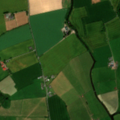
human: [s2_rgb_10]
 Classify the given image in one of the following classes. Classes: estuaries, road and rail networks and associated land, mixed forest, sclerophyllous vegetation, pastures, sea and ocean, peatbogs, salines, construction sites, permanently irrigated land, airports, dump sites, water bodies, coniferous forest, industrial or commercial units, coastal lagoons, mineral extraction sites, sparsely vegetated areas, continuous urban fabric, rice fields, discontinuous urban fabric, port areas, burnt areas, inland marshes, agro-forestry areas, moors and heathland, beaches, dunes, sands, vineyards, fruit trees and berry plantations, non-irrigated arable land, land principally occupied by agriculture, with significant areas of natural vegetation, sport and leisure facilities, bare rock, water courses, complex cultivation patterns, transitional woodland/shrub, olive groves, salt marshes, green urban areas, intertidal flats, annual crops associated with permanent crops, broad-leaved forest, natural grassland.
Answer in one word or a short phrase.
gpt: non-irrigated arable land, pastures